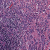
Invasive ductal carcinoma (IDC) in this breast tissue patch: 0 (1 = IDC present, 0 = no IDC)